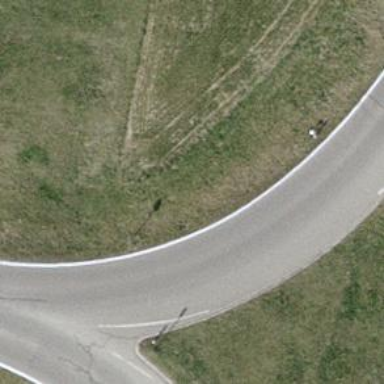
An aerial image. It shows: Tertiary road with asphalt surface.